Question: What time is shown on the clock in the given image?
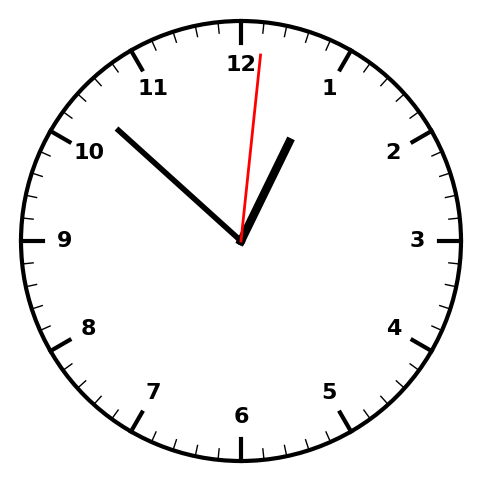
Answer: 12:52:01